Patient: sex F, age 59
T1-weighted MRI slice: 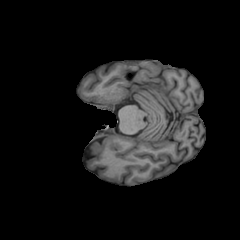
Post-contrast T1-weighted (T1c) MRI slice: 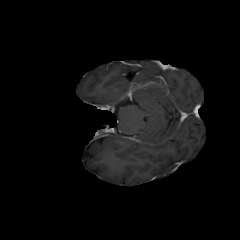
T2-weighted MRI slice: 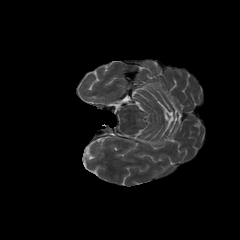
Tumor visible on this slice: no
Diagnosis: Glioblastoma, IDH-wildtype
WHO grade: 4